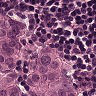
Metastatic tissue present: yes